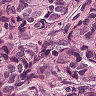
Metastatic tissue present: yes